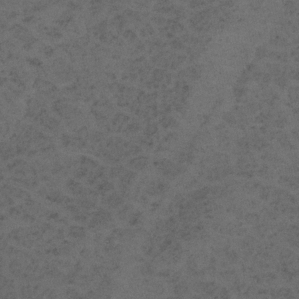
Label: frost